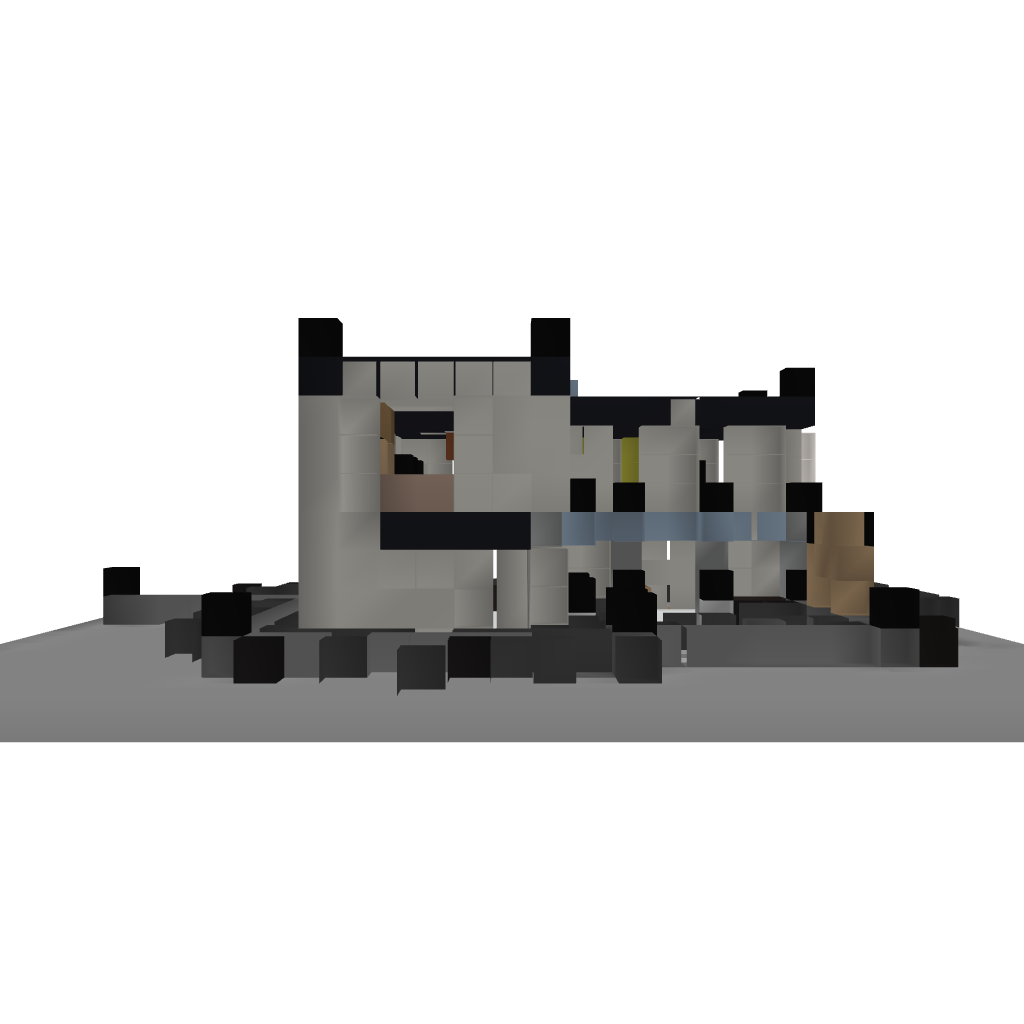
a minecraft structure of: Modern House #2 by iEdgy